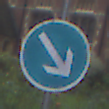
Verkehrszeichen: VorgeschriebeneVorbeifahrtRechts
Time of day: Midday
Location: Outdoor (Urban)
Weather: Overcast
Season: NotSpecified
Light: Natural